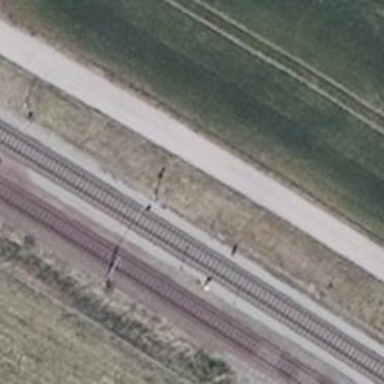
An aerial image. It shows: Railway signal.